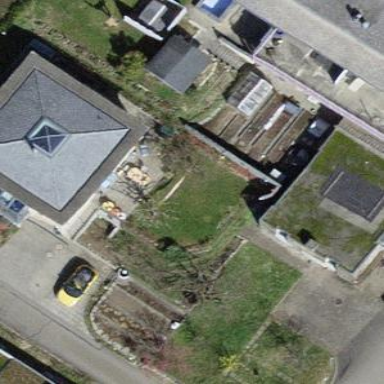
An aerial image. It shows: Garage with flat roof.